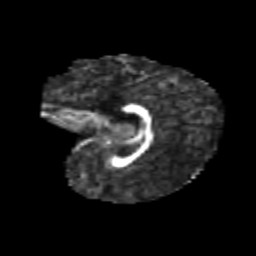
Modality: FA
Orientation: sagittal
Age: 7
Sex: female
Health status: healthy